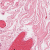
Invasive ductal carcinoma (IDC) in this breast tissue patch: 0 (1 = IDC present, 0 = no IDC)